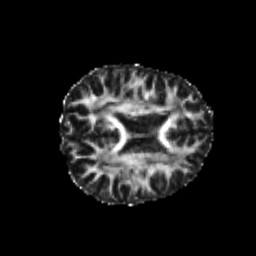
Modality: FA
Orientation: axial
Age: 22
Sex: female
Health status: healthy
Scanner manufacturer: philips
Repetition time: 7.395 s
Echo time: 0.08599 s